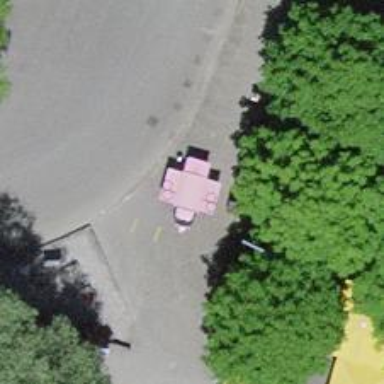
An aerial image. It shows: Ice cream amenity.